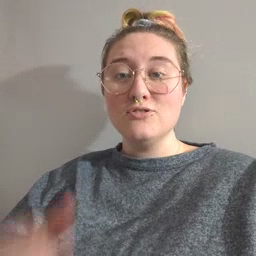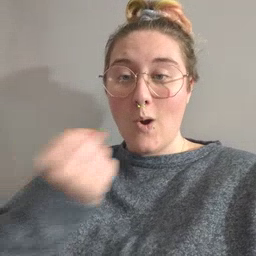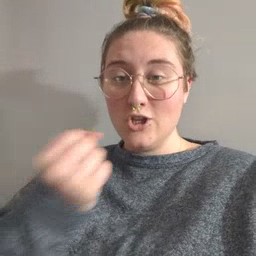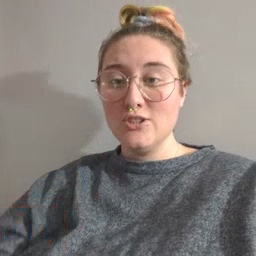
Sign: drawer